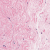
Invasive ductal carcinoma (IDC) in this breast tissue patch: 0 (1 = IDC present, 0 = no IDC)